Interaction volume radius: 5 \u00c5
Interaction volume height: 20 \u00c5
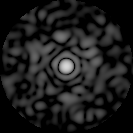
Disorder parameter: 0.7486